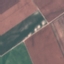
Land use / land cover: AnnualCrop